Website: lowes
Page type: account-selection
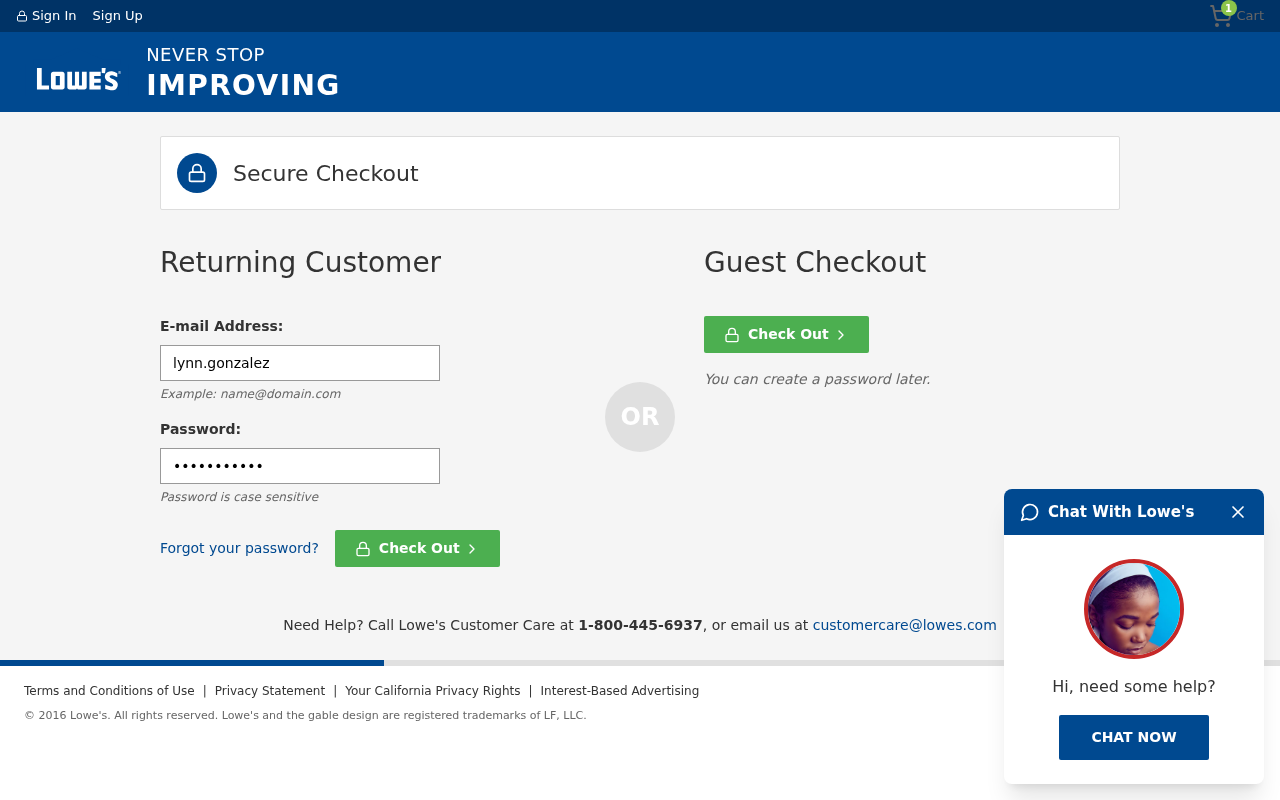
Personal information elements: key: PII_LOGIN_USERNAME
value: lynn.gonzalez
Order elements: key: ORDER_NUM_ITEMS
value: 1